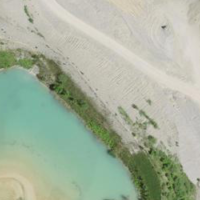
EUNIS habitat code: 52
Species observed at this site:
Vanessa cardui
Chorthippus brunneus
Polyommatus icarus